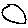
Label: circle